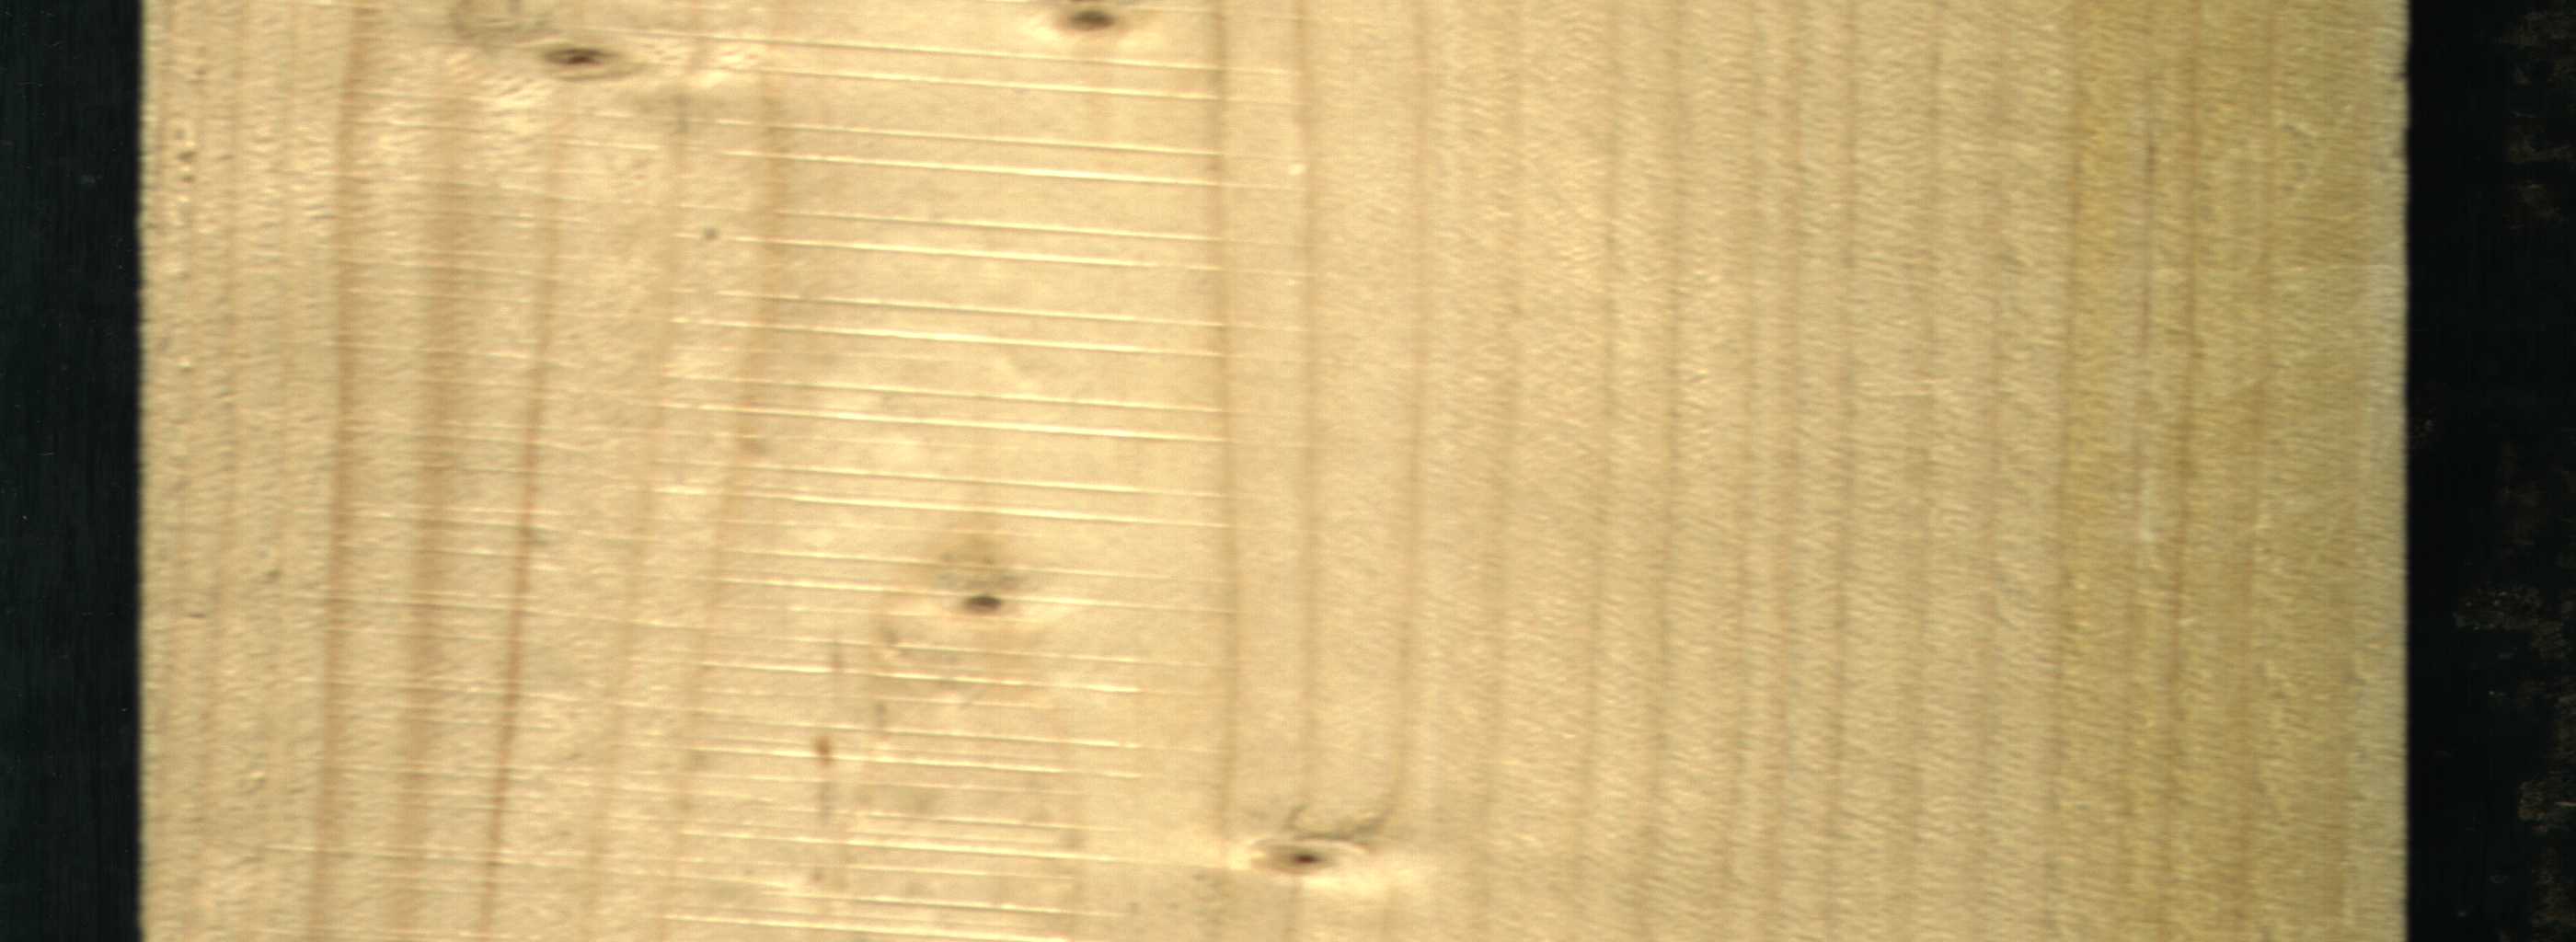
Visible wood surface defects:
Live_Knot
Live_Knot
Live_Knot
Live_Knot